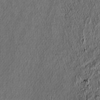
Label: not_dusty